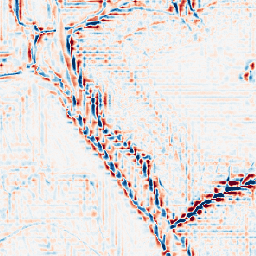
Category: wavelet
Decomposition family: wavelet_dwt
Decomposition parameters: wavelet: db2
level: 3
Upsampling method: area
Upsampling parameters: scale: 2
Upsampling scale: 2